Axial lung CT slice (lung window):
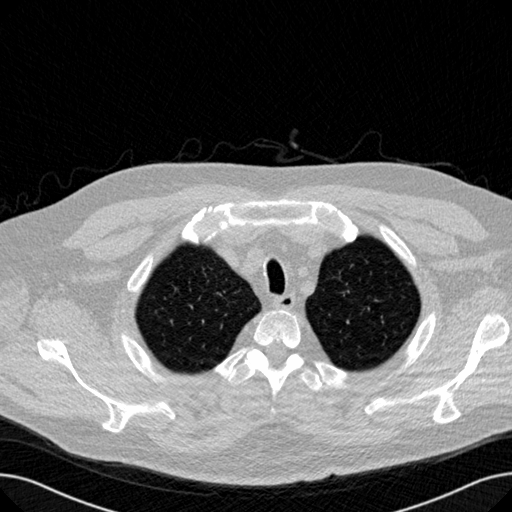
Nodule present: no